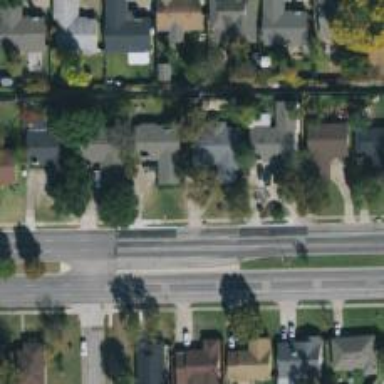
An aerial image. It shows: Secondary road.